This time-frequency spectrogram was computed from a bearing vibration snapshot; brighter regions carry more energy. What is the most likely bearing condition (normal, inner_race, outer_race, ball)?
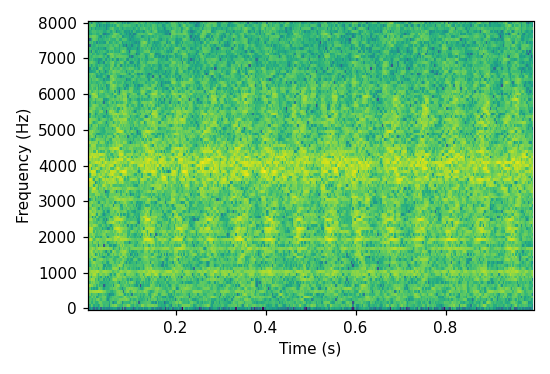
Answer: ball